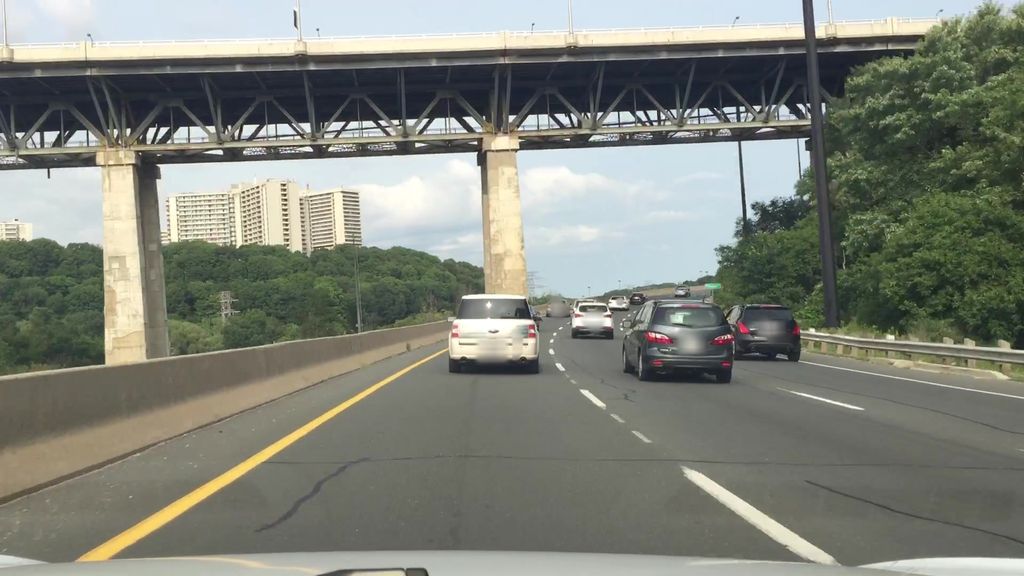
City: toronto